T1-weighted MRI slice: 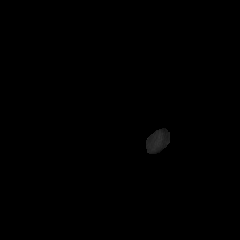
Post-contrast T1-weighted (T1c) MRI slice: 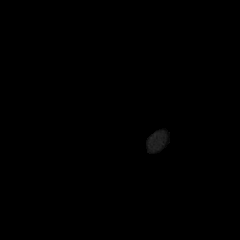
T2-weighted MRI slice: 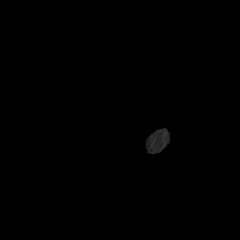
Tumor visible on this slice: no